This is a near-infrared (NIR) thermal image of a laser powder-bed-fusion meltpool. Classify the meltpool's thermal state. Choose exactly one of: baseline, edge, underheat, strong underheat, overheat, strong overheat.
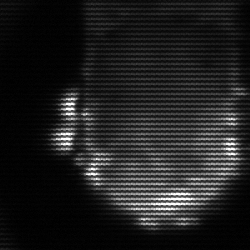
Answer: baseline